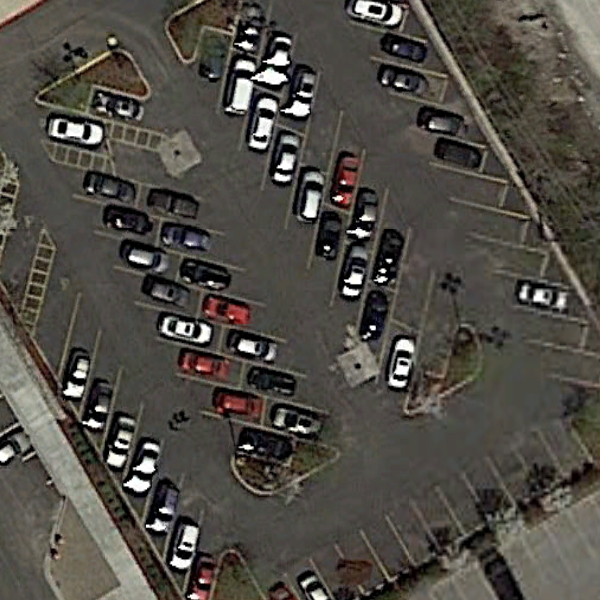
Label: Parking